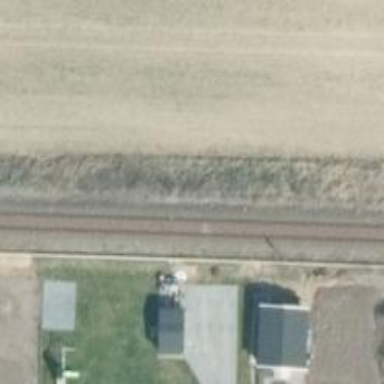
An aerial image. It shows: Solitary milestone along the railway.